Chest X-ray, PA view. Patient: 57 years old, sex F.
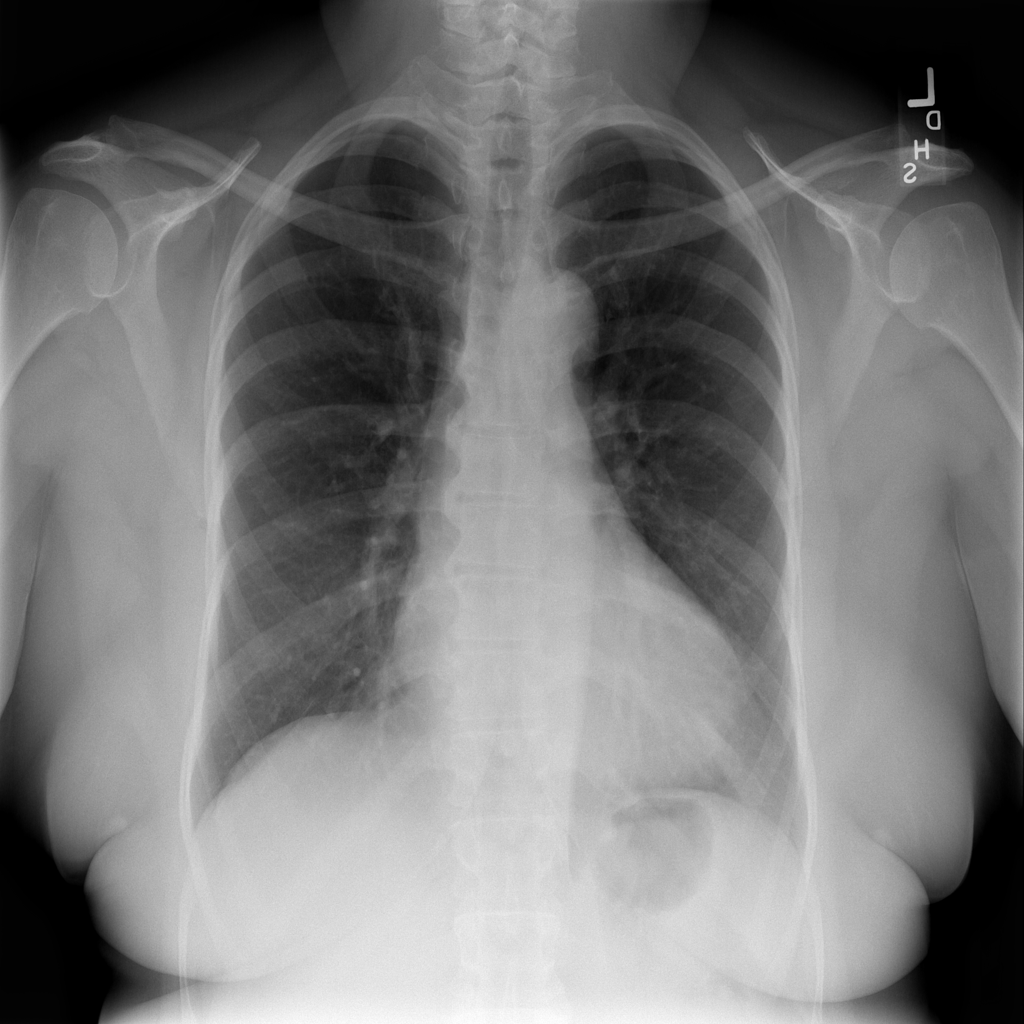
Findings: No Finding